Interaction volume radius: 5 \u00c5
Interaction volume height: 45 \u00c5
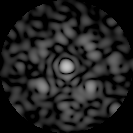
Disorder parameter: 0.6629